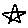
Label: star